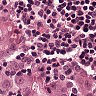
Metastatic tissue present: yes